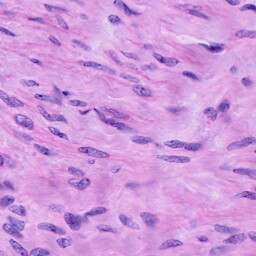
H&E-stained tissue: Cervix